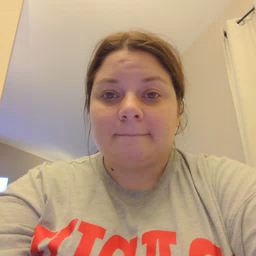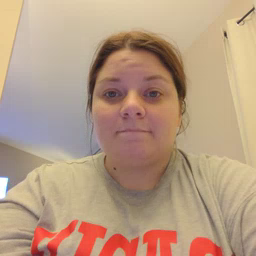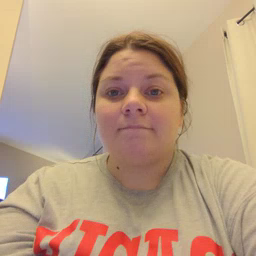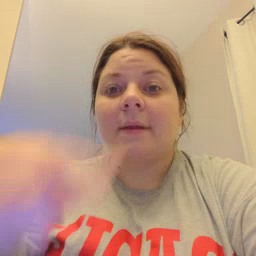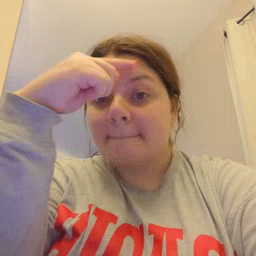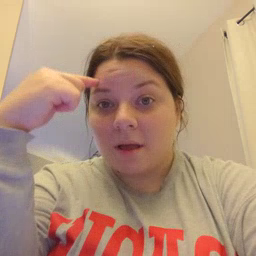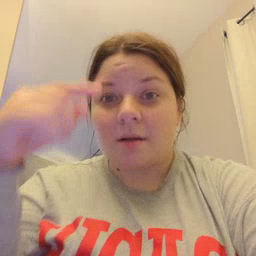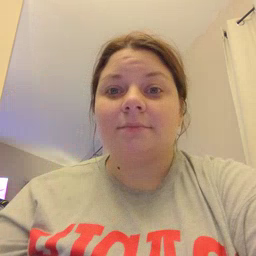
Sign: black